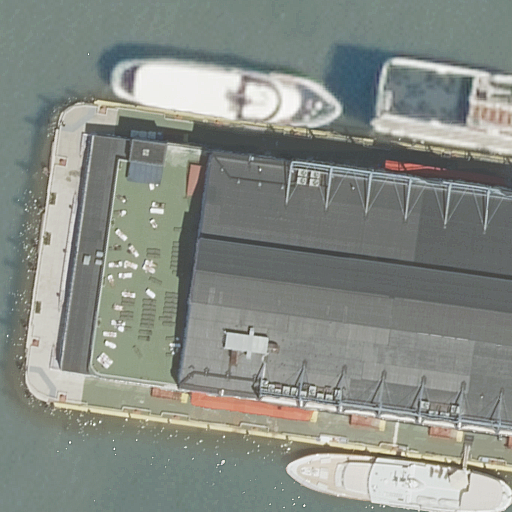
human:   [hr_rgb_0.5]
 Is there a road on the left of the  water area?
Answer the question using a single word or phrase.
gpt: no

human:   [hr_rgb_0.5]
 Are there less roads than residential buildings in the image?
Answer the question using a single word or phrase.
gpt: no

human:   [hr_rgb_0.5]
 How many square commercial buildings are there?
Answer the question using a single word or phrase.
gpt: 0

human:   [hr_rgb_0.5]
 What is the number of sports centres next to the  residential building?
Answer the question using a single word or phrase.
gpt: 1

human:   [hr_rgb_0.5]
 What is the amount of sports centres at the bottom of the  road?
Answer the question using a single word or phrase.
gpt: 0

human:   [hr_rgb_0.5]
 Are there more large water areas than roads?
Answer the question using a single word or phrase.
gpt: no

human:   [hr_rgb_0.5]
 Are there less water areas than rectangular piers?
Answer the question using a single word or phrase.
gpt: no

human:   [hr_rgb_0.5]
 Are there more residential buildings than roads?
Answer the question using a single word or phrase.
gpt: no

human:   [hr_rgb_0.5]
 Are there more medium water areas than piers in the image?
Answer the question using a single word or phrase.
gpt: no

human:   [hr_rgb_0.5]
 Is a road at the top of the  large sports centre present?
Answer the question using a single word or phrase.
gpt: no

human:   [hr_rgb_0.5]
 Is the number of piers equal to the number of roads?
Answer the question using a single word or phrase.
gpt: yes

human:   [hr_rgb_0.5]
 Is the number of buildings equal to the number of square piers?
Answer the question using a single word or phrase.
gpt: no

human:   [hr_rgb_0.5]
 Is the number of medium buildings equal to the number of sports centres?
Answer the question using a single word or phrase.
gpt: no

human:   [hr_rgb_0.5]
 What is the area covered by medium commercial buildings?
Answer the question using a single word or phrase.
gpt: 0m2

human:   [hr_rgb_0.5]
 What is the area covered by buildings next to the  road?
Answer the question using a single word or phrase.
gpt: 2989m2

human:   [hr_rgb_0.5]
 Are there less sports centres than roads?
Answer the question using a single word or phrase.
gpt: no

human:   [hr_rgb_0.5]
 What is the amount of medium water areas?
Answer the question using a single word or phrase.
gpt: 0

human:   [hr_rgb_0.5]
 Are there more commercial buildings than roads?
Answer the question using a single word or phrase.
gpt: no

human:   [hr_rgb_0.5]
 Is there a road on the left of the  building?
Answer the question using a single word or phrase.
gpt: yes

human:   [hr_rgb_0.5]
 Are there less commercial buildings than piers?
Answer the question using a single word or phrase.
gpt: yes

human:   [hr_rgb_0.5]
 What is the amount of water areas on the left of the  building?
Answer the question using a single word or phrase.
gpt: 1

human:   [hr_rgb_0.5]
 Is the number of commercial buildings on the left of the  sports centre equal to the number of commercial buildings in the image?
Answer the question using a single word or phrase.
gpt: yes

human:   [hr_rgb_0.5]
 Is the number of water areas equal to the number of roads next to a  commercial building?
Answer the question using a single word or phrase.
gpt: no

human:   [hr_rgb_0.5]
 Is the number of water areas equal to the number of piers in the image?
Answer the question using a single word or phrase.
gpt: yes

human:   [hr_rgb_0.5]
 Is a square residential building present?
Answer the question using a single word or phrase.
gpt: no

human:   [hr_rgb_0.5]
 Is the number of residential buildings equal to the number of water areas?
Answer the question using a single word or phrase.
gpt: yes

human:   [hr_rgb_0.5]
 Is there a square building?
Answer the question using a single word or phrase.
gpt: no

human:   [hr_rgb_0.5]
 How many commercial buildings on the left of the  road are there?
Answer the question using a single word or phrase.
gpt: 0

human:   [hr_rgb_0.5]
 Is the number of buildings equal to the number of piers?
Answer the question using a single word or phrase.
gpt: yes

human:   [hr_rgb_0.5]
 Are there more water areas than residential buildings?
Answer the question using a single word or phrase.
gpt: no

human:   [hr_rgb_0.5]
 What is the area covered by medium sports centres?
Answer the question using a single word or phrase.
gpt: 0m2

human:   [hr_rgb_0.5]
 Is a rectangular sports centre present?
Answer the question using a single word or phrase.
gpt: no

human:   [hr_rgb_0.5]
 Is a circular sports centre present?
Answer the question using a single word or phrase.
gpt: no

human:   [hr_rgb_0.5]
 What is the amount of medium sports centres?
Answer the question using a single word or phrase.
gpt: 0

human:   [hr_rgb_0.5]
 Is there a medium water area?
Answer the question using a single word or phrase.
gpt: no

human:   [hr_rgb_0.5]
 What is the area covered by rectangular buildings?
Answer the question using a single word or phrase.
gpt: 2989m2